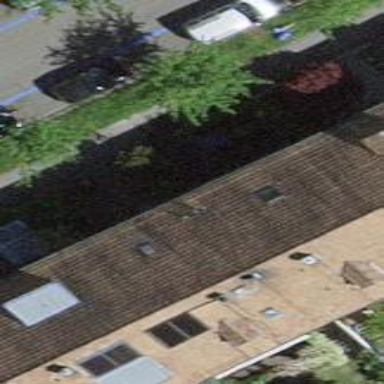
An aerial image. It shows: Terrace building.